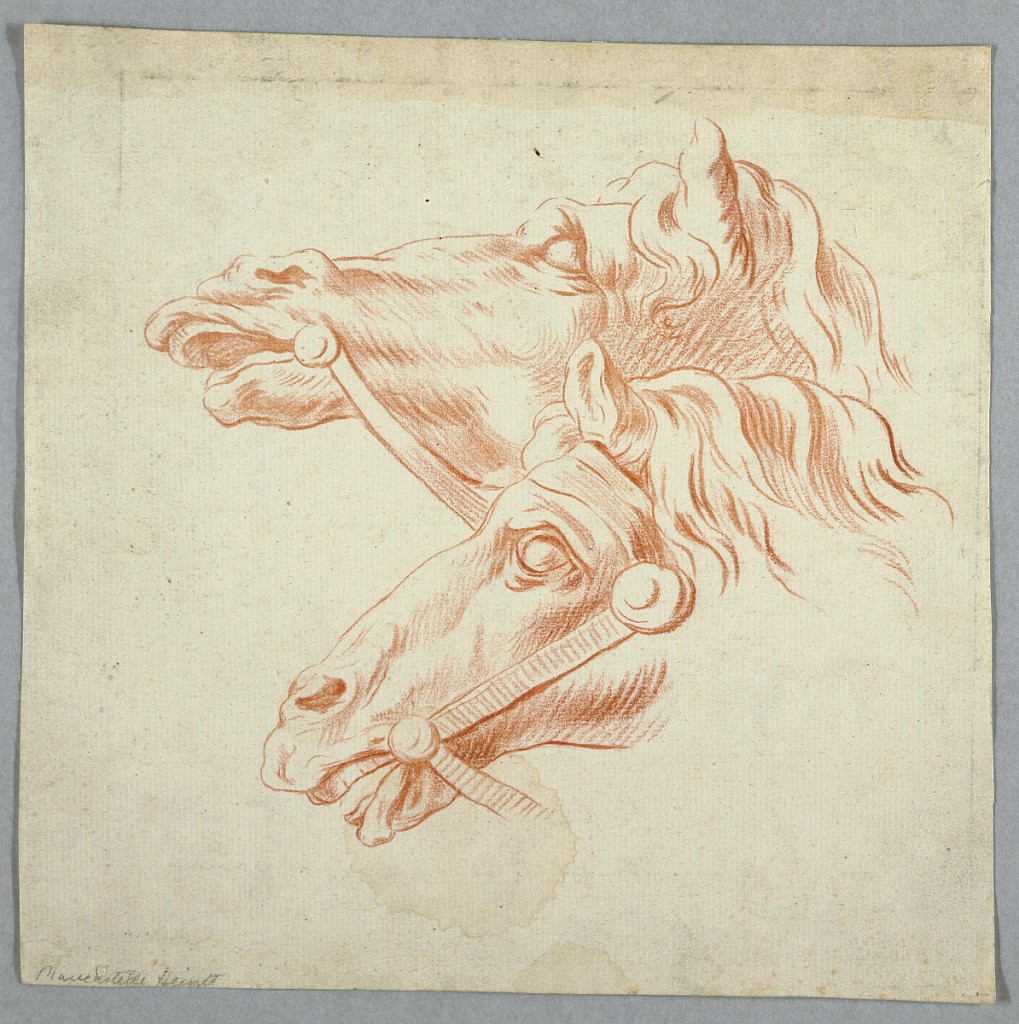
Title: Horse Studies
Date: ca. 1815
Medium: Red crayon on paper
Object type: Drawing
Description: Two studies of horse heads with reins, both facing left.